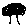
Label: tree